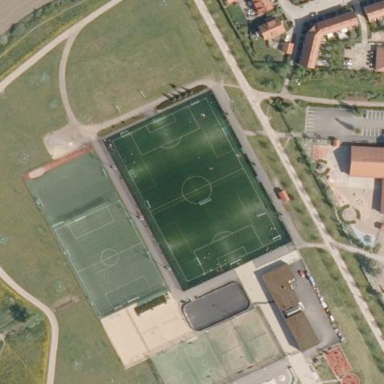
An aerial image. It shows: Sports center with multiple sporting facilities on the leisure land.